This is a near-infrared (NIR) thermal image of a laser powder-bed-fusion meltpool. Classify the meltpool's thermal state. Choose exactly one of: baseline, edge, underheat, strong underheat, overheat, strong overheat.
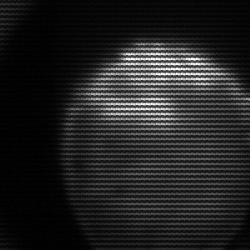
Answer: edge